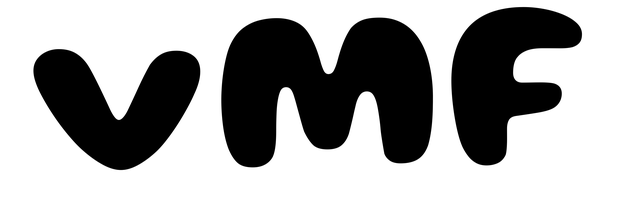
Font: Gluten_Bold